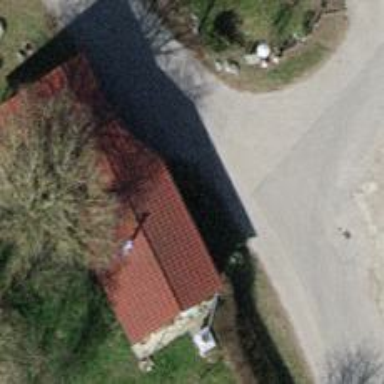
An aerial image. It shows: Shed.